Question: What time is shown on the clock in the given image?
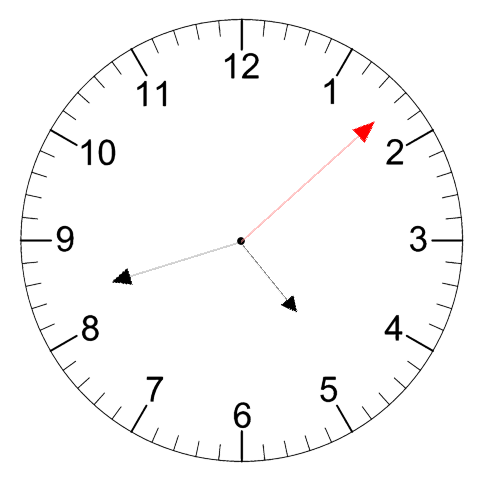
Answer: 04:42:08